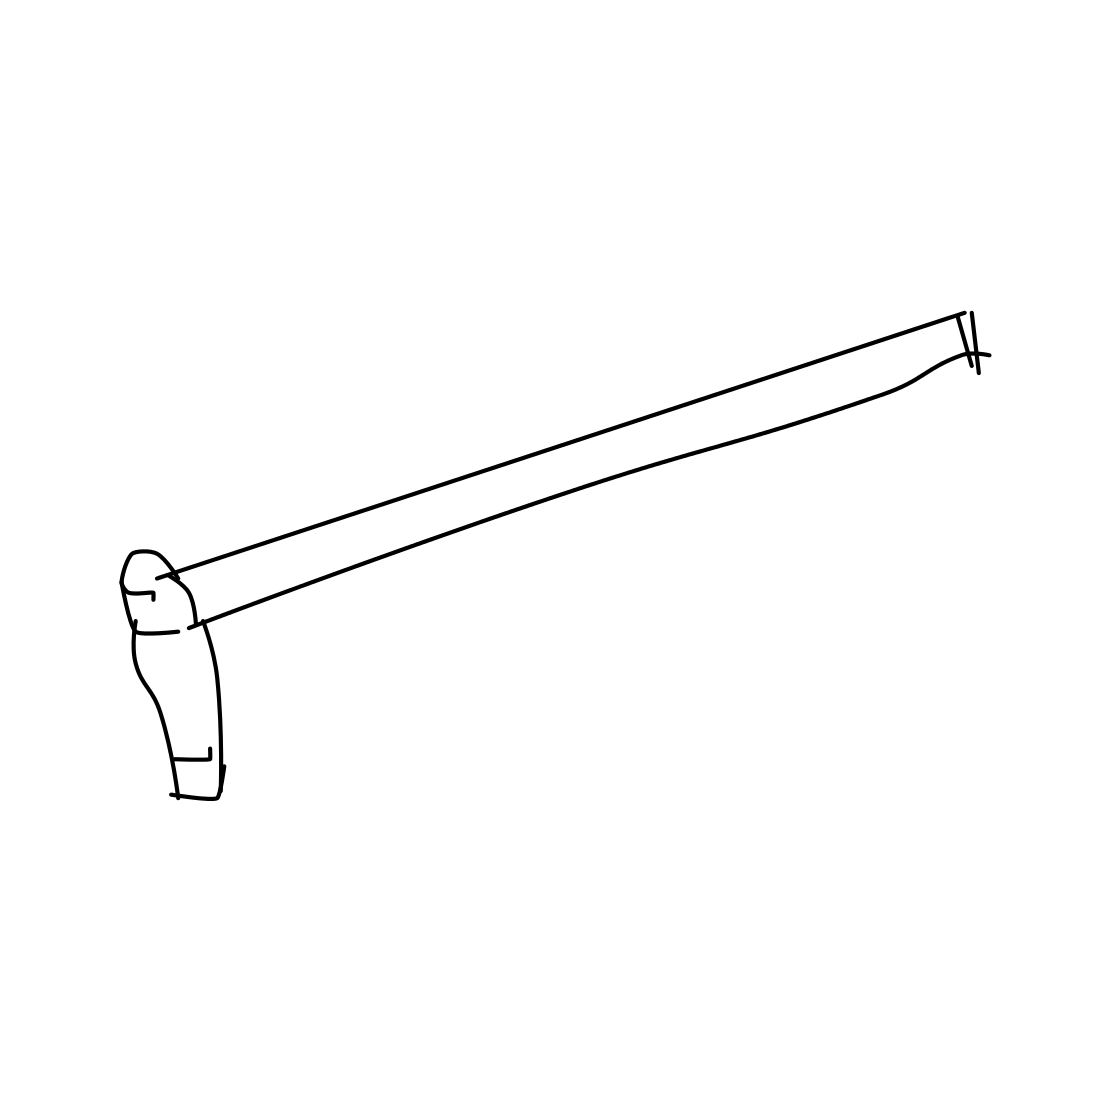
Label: axe